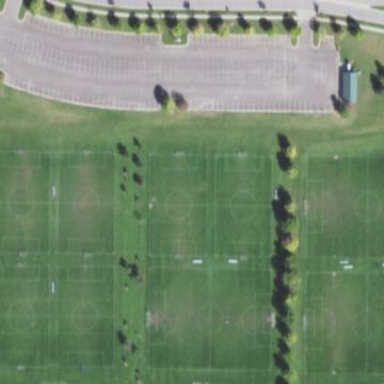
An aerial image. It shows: Soccer pitch for leisureland activities.